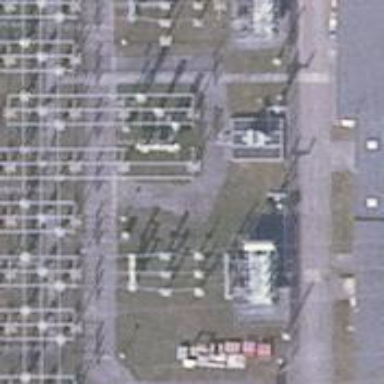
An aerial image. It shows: Power line with three cables in bay configuration.